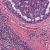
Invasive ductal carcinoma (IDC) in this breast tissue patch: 0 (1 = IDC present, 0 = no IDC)